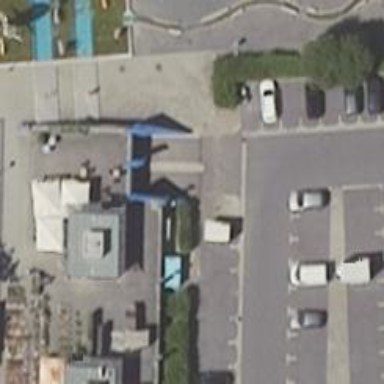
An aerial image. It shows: Parking entrance.